Interaction volume radius: 5 \u00c5
Interaction volume height: 15 \u00c5
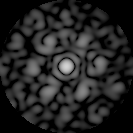
Disorder parameter: 0.6671